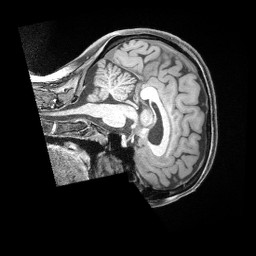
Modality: T1w
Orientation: sagittal
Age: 36
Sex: female
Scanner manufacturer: siemens
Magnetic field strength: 3 T
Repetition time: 2 s
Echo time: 0.00211 s